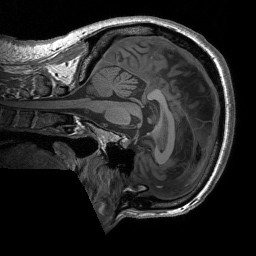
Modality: T1w
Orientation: sagittal
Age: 61
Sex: male
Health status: healthy
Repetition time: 1.9 s
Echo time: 0.00252 s